八年级 · 解析几何
如图, 将正方形 $O A B C$ 放在平面直角坐标系中, $O$ 是原点, 点 $A$ 的坐标为 $(1, \sqrt{3})$,则点 $C$ 的坐标为

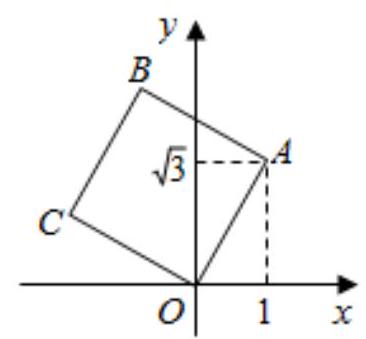
答案: -\sqrt{3}, 1)$